Question: This is the design I need : <URL>.

Is the 'Subscriber' design a good idea for the 'orange' part of the service ?
Clients needs to connect to the service to perform 'read' and 'write' operations, and they also need to get notifications (in a PUSH manner) from the service.
At the beginning I thought that the service that provides the 'read' and 'write' functionialliyy will be able to send notifications also (via a background thread), but then I understood that 'CallBack' is only used when a service needs to call functions on the client . Meaning - the service . So is the 'Subsciber' design the correct way to go at this ?
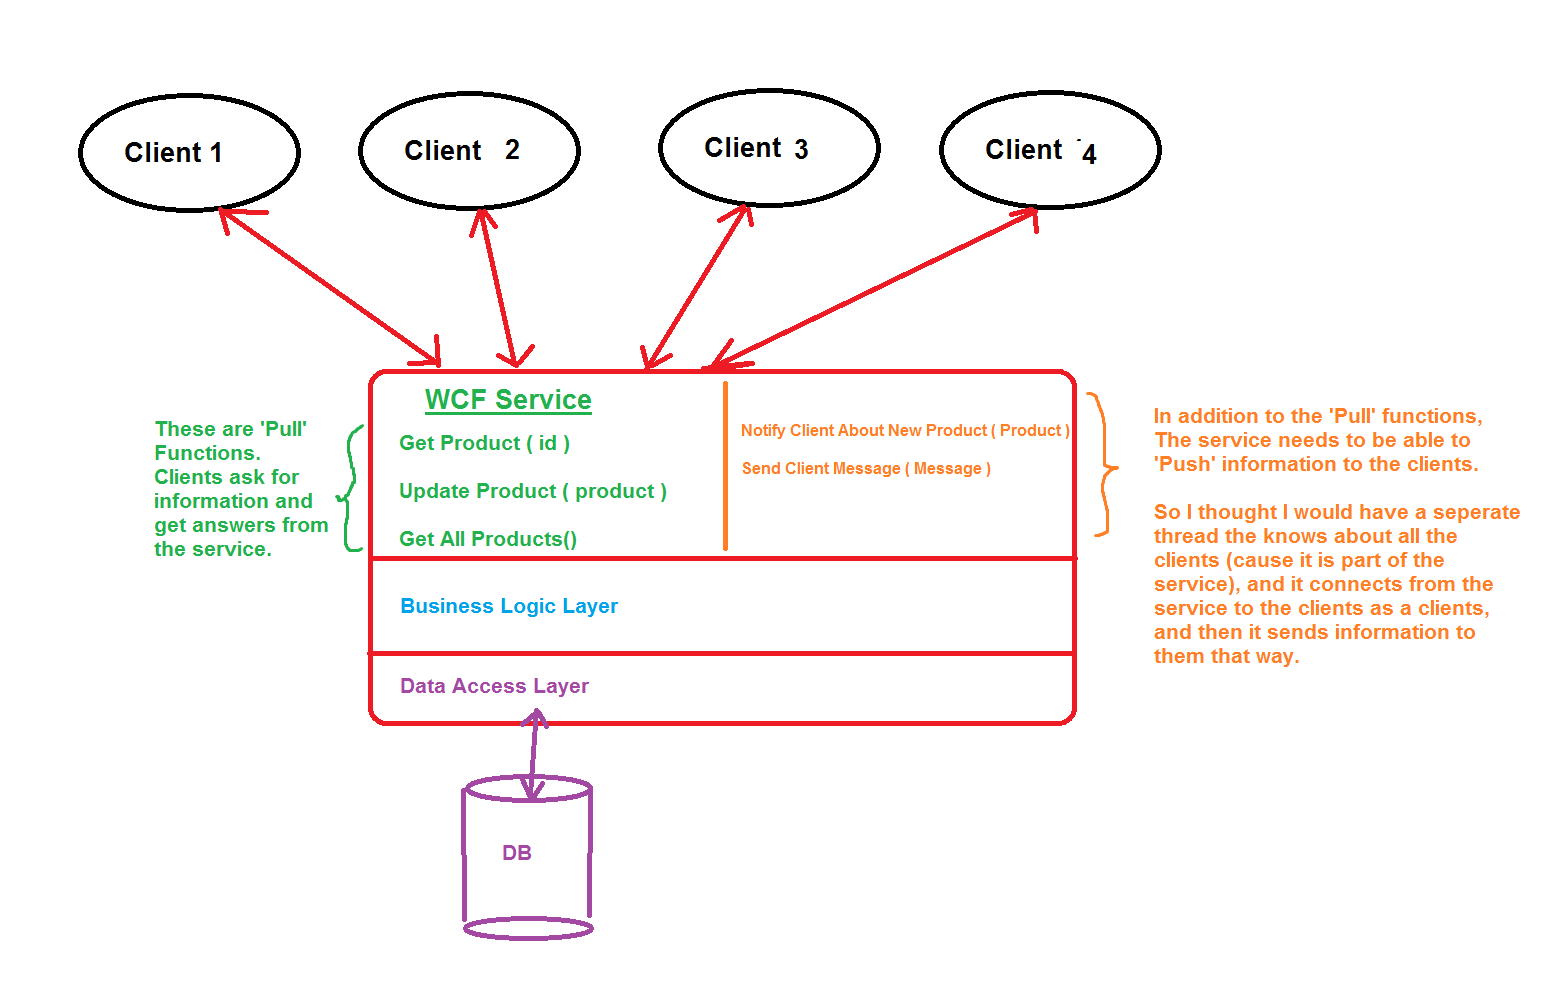
Answer: So short answer is yes - using publish/subscribe pattern is very well known model. It helps with decoupling consumers from publishers. Devil is in the implementation details and how much complexity can you handle and what are you willing to trade in your design.
You could start with WCF <URL>.
If the limitations of duplex channel is not to your liking then you can look into using something like MSMQ or <URL>.
Duplex can send messages to the client independently not just when call from client arrives.
Duplex is not durable - you got to recover from channel failure when client goes away or there are any communication problems. Securing duplex can be tricky. You have to have WCF client/service on both sides. You have to be aware of your network topology.
You have 2 different bound contexts (systems). One is for the clients to send commands and query and the another one is for publishing interesting events to who ever want's to listen to these events.
EDIT - What if some of the clients are iOS devices ? Would using a DUPLEX pose a problem ? Can you develop an iOS app that communicates to a WCF service via a DUPLEX channel?
Answer: See this SO <URL>